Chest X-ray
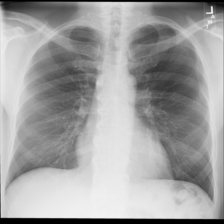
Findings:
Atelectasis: negative
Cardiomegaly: negative
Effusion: negative
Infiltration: negative
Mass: negative
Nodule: negative
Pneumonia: negative
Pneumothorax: negative
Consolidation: negative
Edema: negative
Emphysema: negative
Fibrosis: negative
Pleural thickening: negative
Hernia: negative